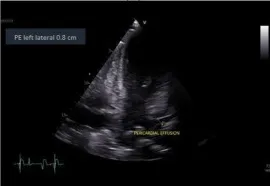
Left-lateral of the heart.
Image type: radiology (ultrasound)